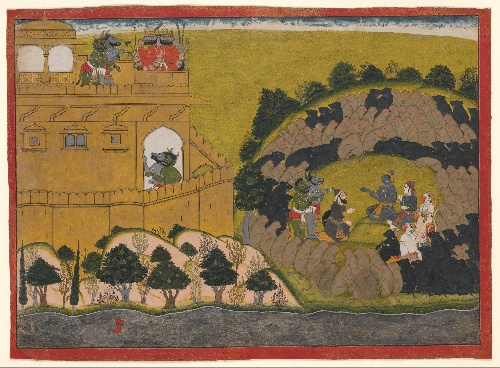
Artist: Manaku
Artist bio: Indian, active ca. 1725–60
Date: ca. 1725
Object type: Folio
Classification: Paintings
Medium: Opaque watercolor, ink and gold on paper
Culture: India, Guler, Himachal Pradesh
Dimensions: Image: 22 1/4 × 31 1/4 in. (56.5 × 79.4 cm)
Sheet: 23 1/2 × 32 3/4 in. (59.7 × 83.2 cm)
Department: Asian Art
Credit line: Rogers Fund, 1919
Accession year: 1919
Repository: Metropolitan Museum of Art, New York, NY
Tags: Buildings|Monkeys|Demons